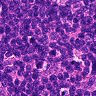
Metastatic tissue present: no